Current action and preconditions to check: path_clear

Your task: For each precondition in the list above, predict whether it will hold at this action.

Consider the current scene as observed from the mobile robot's camera, and analyze the predicted future states of all dynamic agents (e.g., people, animals, vehicles, or any moving entities) within the NEXT SECOND.

IMPORTANT: Only answer "very likely" if you are absolutely certain—based on strong, clear evidence—that a dynamic agent will violate the precondition in the predicted future state. Do NOT answer "very likely" for unlikely, ambiguous, or low-probability risks.

Ask yourself for each precondition: Is there a high probability, with clear and convincing evidence, that the predicted future states of any dynamic agent will interfere with the predicted future state of the currently executing action within the NEXT SECOND, causing that precondition to fail?

Assess the risk level based on these predictions. Use "likely" or "very likely" if motions create a clear risk of interference.

Use "neutral" or "improbable" if agents are nearby but their predicted paths are clearly diverging or non-conflicting.

Failure Risk Categories: "very improbable", "improbable", "neutral", "likely", "very likely"

Answer Format: Output ONLY the probability_of_failure value from these categories: "very improbable", "improbable", "neutral", "likely", "very likely"

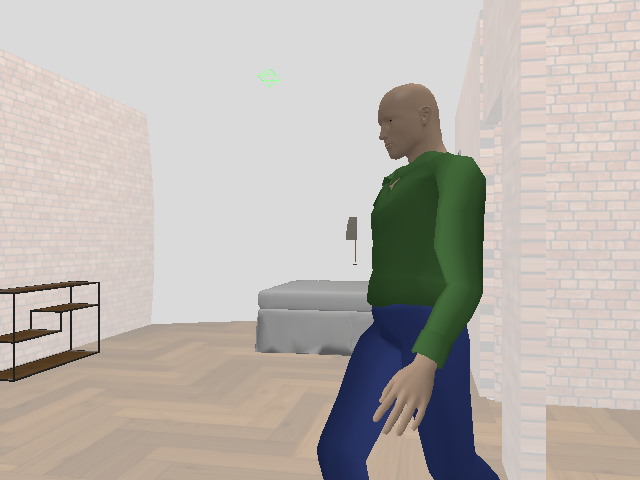

Answer: very likely